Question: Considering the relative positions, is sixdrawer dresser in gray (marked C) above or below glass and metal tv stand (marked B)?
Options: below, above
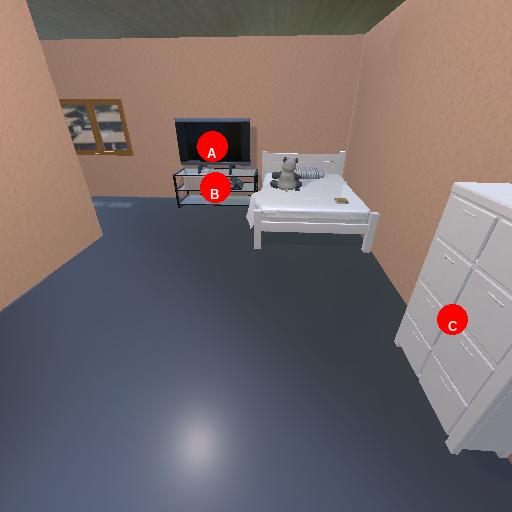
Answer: below